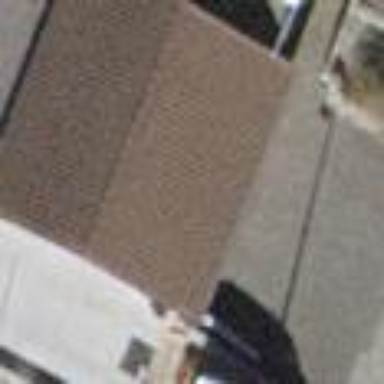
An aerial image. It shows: Garage building.